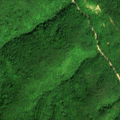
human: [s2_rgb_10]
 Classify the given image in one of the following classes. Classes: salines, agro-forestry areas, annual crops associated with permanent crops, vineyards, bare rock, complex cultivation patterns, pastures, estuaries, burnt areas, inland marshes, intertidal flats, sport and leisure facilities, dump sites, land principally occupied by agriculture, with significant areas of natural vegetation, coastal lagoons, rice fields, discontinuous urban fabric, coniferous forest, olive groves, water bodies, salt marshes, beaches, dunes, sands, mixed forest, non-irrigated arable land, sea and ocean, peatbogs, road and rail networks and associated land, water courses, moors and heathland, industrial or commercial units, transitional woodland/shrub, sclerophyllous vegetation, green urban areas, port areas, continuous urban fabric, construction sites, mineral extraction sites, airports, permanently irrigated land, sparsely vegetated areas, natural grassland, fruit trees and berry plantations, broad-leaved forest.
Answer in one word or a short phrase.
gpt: broad-leaved forest